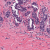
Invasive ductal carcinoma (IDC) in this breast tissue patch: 0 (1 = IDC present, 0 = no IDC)